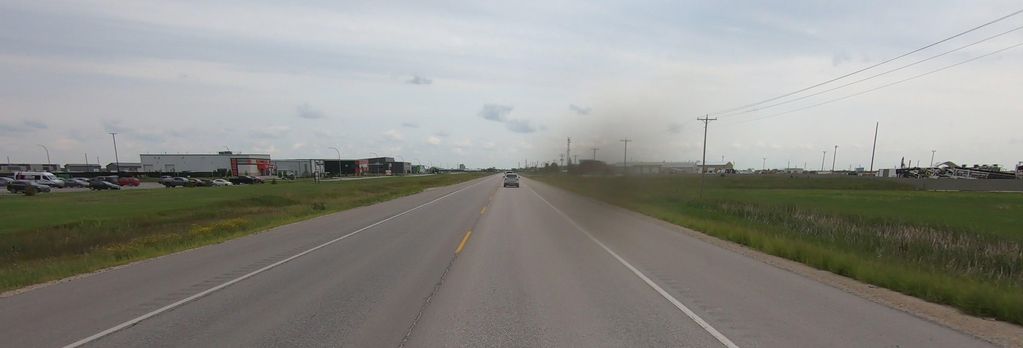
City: winnipeg